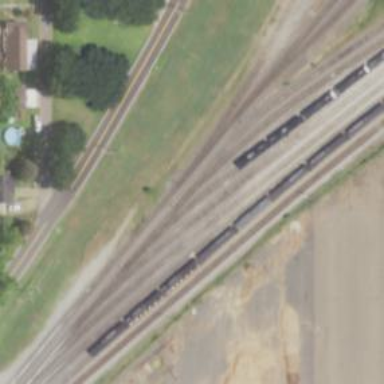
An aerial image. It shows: Rail spur service.